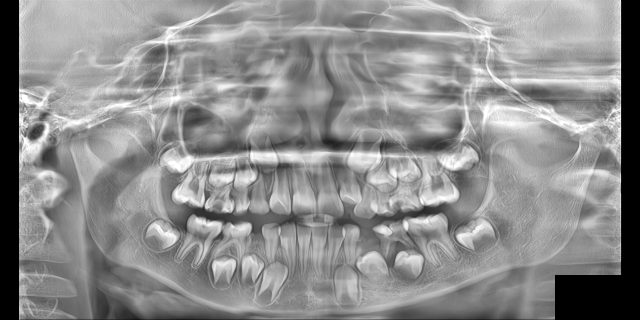
adult